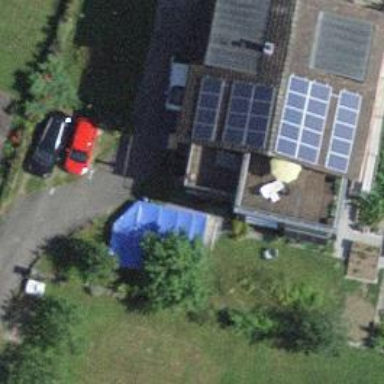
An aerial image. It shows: Solar photovoltaic panel generator.